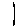
Label: line